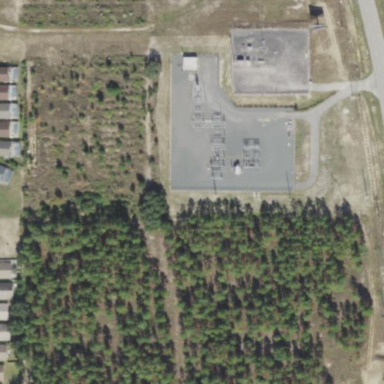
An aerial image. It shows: There is distribution substation enclosed by fence.